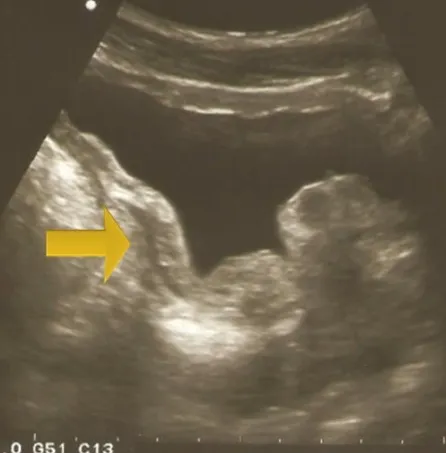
Enlarged prostate of 60 gr.
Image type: radiology (ultrasound)